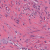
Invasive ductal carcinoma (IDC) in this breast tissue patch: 0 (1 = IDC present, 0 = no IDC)